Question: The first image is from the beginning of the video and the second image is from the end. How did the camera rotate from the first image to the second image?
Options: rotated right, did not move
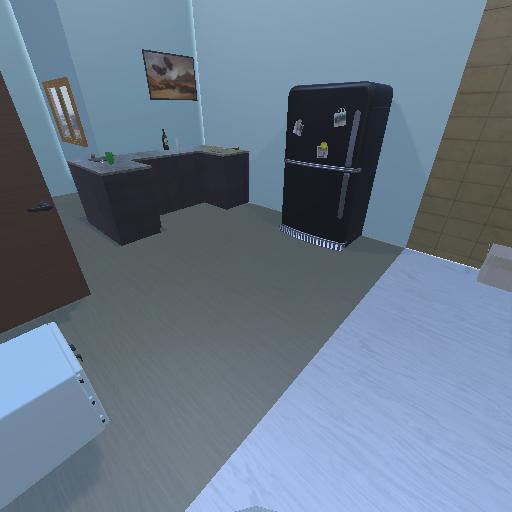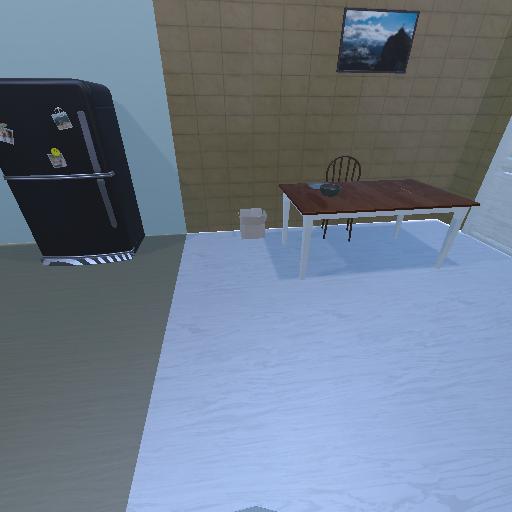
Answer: rotated right